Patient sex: F
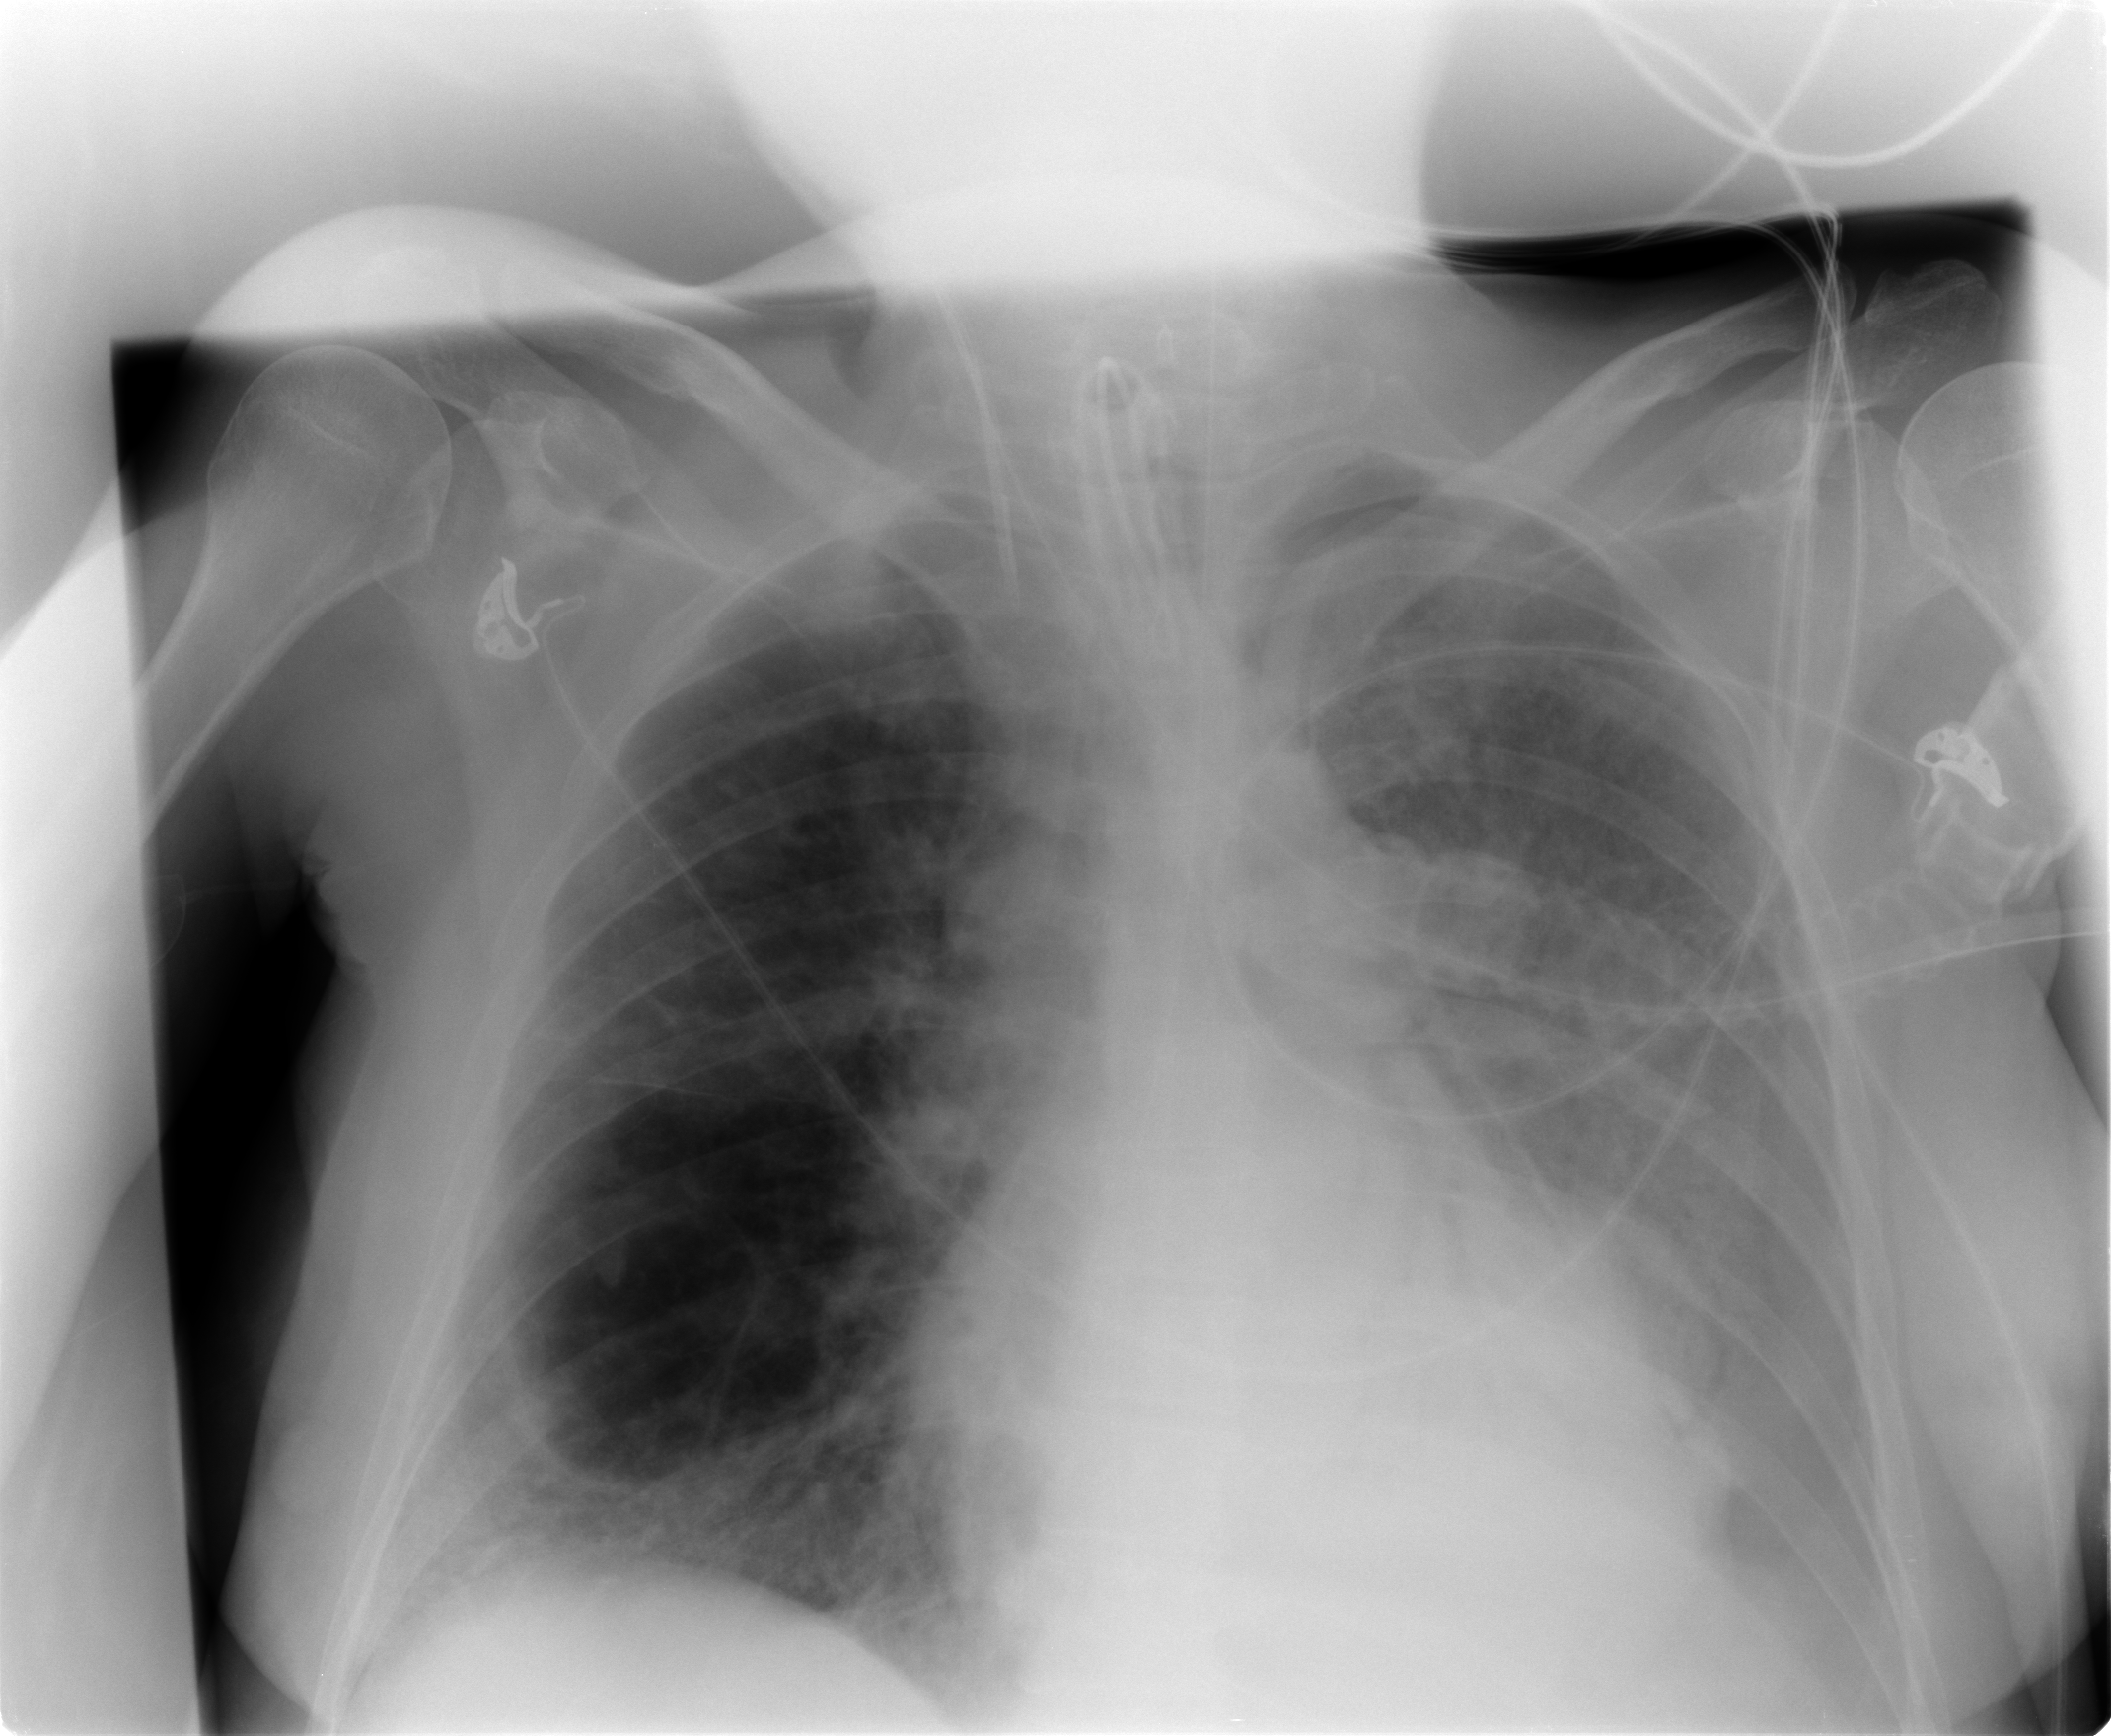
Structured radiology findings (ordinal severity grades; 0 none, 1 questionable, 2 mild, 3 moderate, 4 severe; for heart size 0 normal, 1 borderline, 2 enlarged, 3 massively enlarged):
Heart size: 2
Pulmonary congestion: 2
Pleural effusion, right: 2
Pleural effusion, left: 2
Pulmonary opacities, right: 2
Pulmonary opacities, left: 2
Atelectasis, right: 2
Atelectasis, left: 2